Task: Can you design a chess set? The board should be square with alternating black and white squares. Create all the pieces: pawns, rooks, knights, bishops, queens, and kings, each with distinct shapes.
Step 5033:
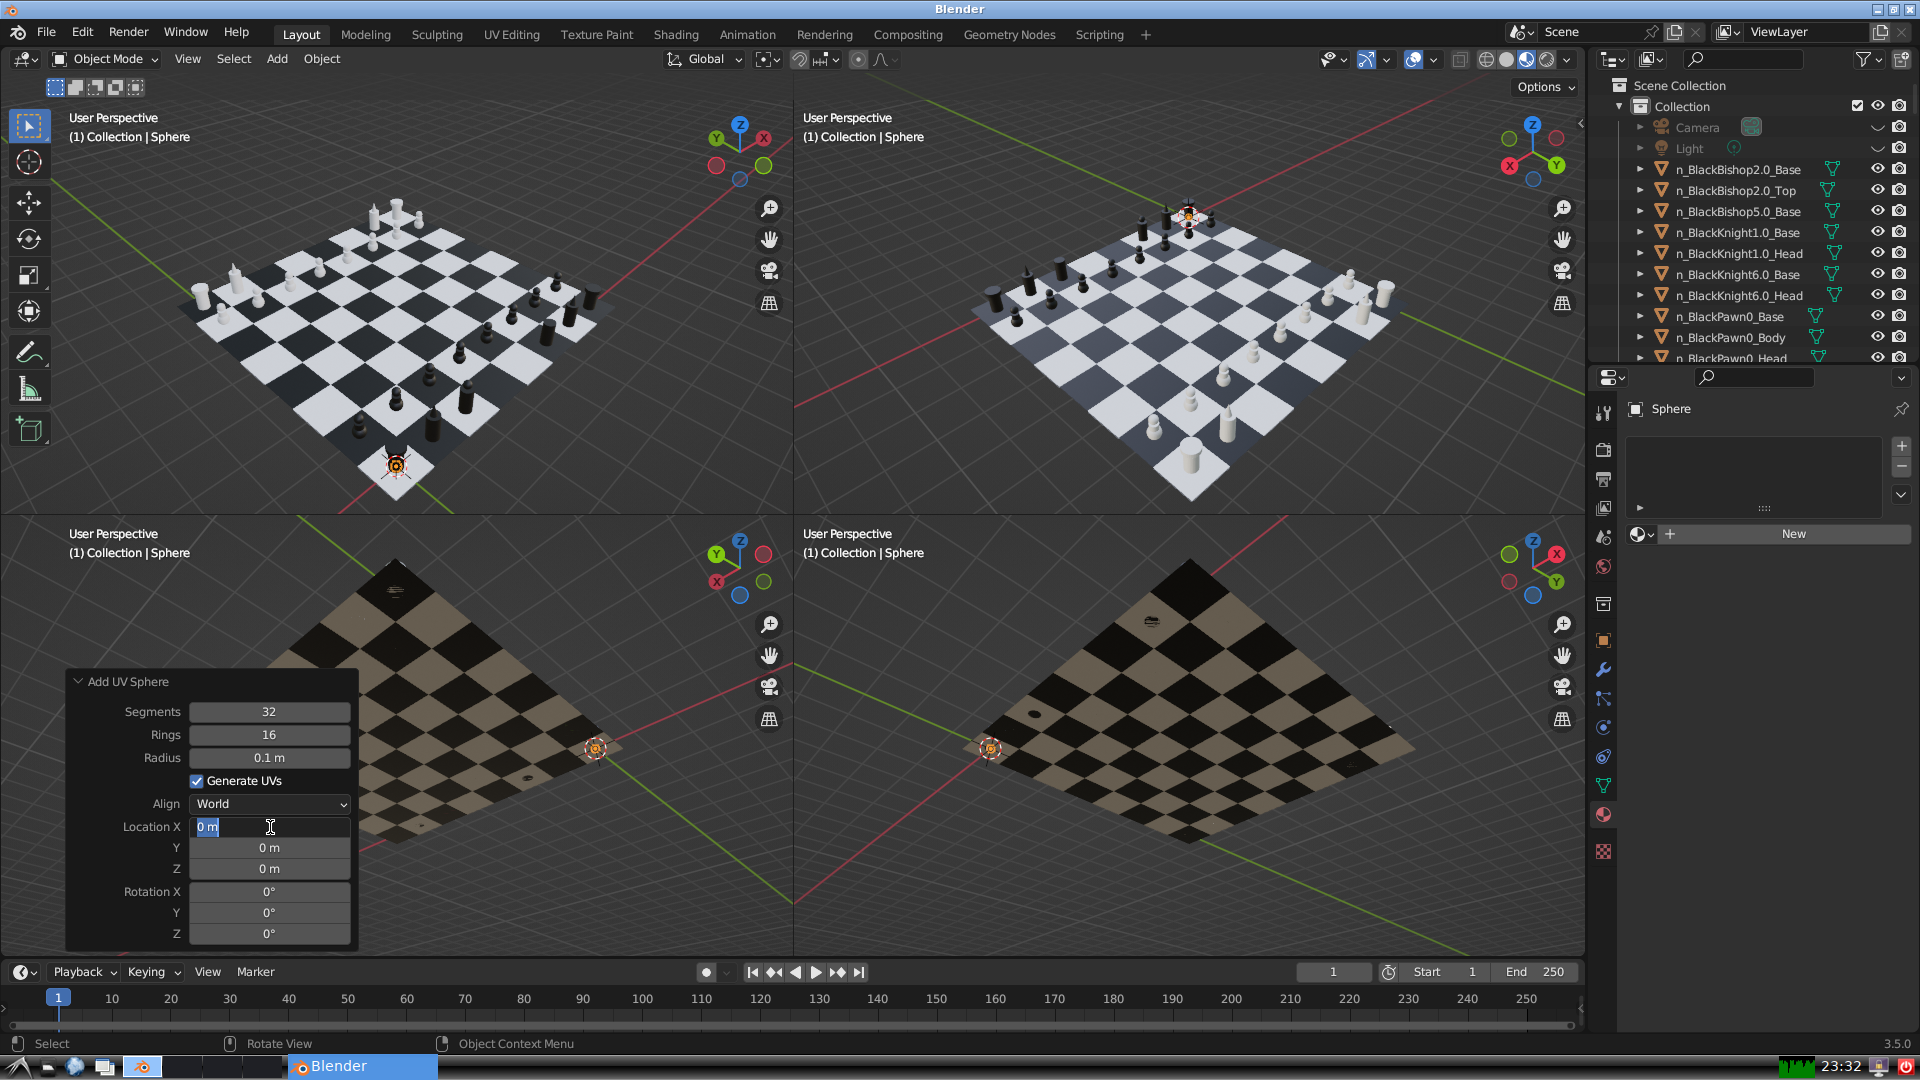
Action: input_text: 5.0